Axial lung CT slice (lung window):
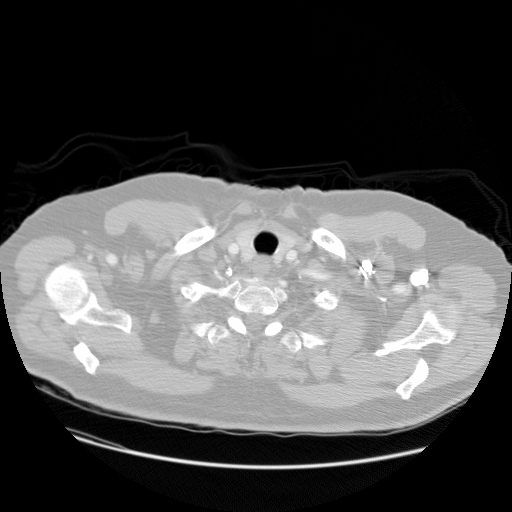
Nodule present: no